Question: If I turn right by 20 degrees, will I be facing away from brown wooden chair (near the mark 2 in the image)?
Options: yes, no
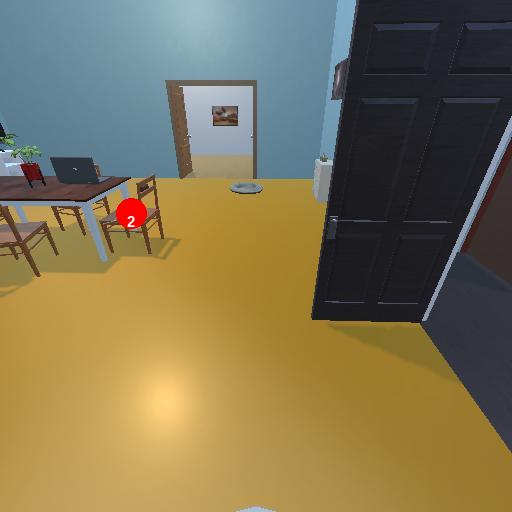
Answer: yes